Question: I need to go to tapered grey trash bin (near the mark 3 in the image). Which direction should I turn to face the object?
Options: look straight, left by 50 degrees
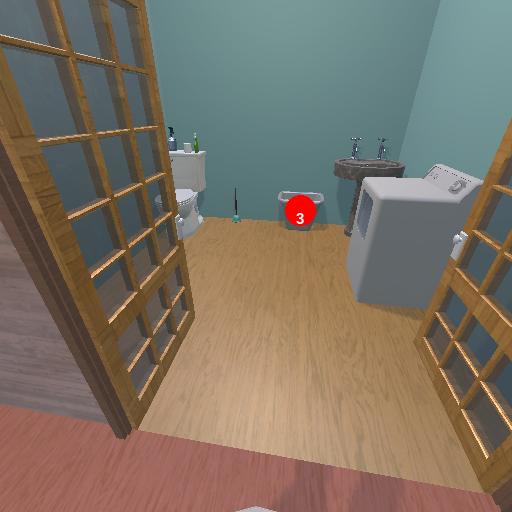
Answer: look straight